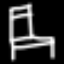
Label: chair